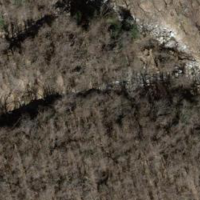
EUNIS habitat code: 44
Species observed at this site:
Lasiommata megera